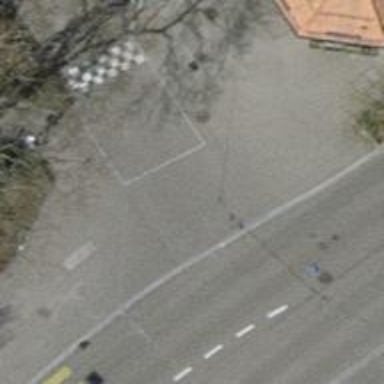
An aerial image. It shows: Unmarked crossing with traffic calming table on the road.